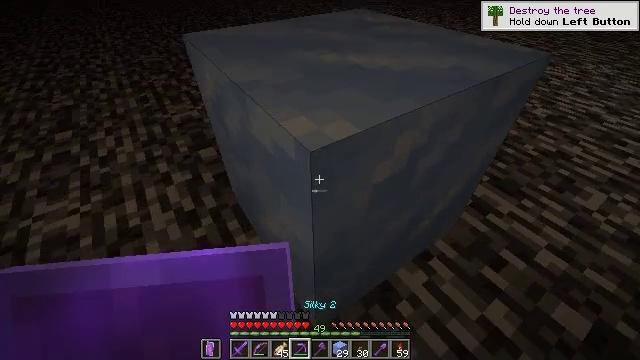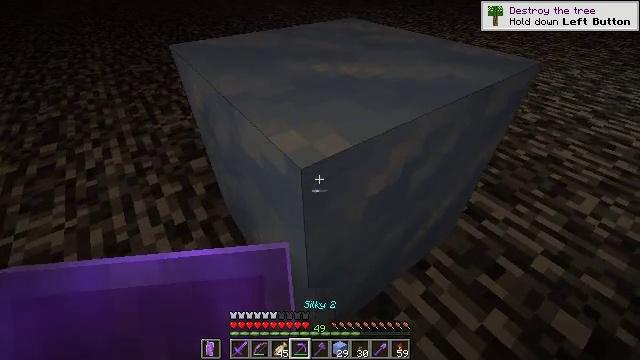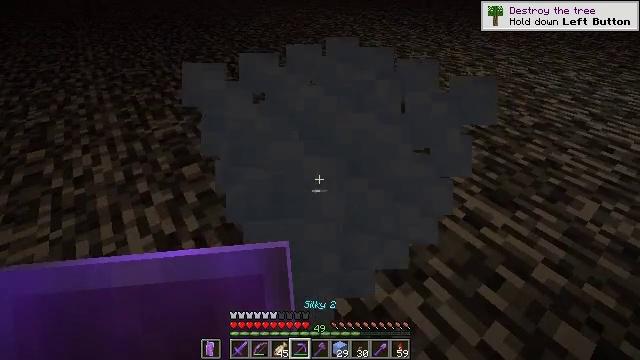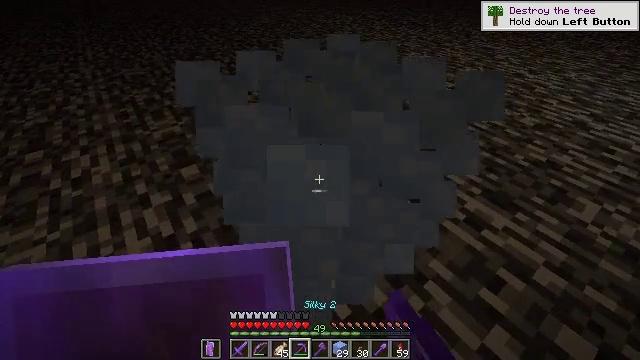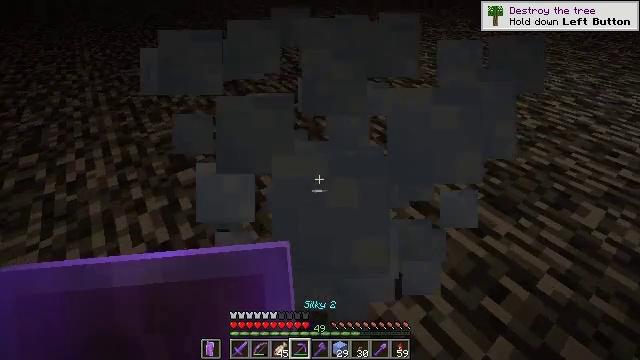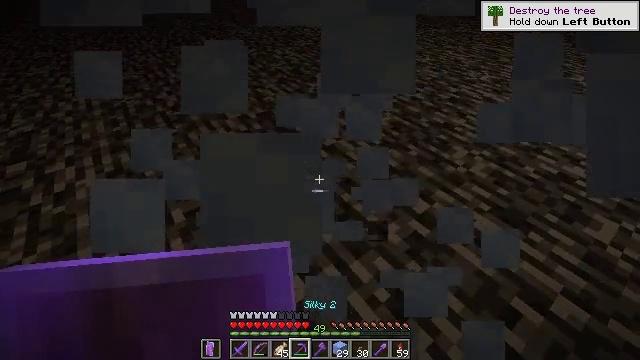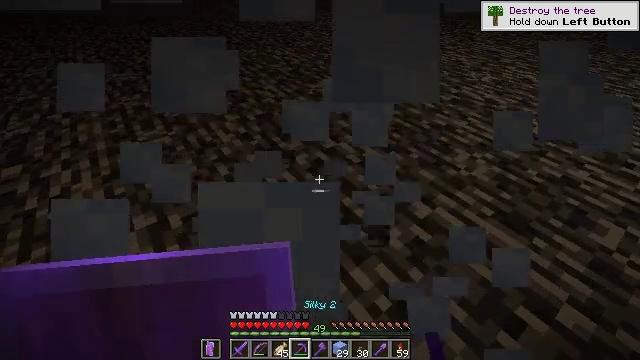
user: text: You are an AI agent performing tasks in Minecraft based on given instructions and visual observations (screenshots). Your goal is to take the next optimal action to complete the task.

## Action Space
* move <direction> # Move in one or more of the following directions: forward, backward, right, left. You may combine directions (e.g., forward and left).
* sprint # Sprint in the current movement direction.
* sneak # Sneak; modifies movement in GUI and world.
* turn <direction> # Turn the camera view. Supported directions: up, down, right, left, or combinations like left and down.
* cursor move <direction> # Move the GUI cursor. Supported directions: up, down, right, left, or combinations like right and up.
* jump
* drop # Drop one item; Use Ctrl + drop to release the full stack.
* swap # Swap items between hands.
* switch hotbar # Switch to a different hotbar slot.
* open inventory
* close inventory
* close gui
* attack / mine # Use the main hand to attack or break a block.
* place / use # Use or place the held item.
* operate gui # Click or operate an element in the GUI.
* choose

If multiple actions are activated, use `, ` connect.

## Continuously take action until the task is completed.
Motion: motion action
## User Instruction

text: Mine packed ice from icy biomes.
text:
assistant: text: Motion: move forward, sneak, turn right and up
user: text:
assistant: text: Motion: move forward, sneak, attack / mine
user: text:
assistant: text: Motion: move forward, sneak, attack / mine
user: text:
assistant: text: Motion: move forward, sneak, attack / mine
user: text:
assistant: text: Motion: move forward, sneak, attack / mine
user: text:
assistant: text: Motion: move forward, sneak, attack / mine
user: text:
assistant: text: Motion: sneak, attack / mine